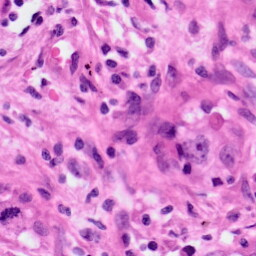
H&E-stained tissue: Lung